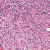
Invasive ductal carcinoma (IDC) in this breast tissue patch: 1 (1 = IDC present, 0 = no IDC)